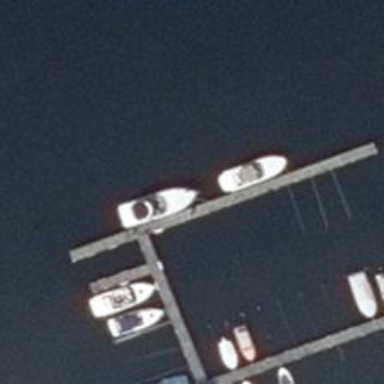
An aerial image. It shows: Man-made pier.